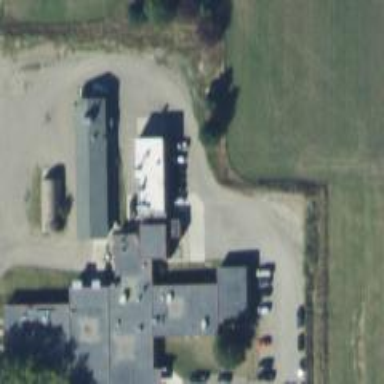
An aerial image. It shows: Veterinary facility.